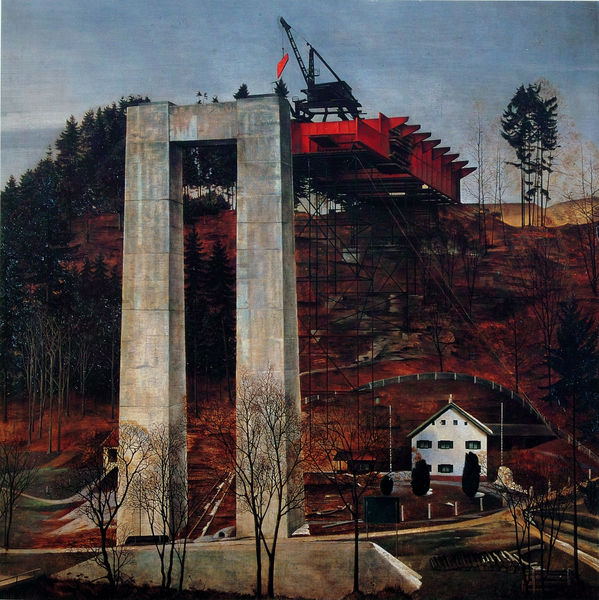
Titel: Mangfallbrücke der Reichsautobahn im Bau
Künstler: Wilhelm Heise
Standort: München
Institution: Städtische Galerie im Lenbachhaus
Schlagwörter: baum, berg, blau, gemälde, himmel, weiß, bäume, fluss, grün, landschaft, braun, fenster, grau, holz, pfeiler, strasse, säule, haus, rot, weg, zaun, stein, hügel, natur, brücke, tal, wald, arbeit, garten, abhang, last, modern, mauer, farbe, kahl, herbst, wolkenlos, tannen, holzstämme, stämme, hoch, tor, oben, eisen, gerüst, beton, kran, technik, tanne, konstruktion, nadelwald, stahl, träger, bau, fahrzeug, bauen, monument, baustelle, baukran, betonpfeiler, hochtanne, hochtannen, stahlelemente, straßenbau, überbrücken